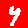
Digit: 4